Question: I'm developing a windows form application using c#. How can I set a space between items in a ?

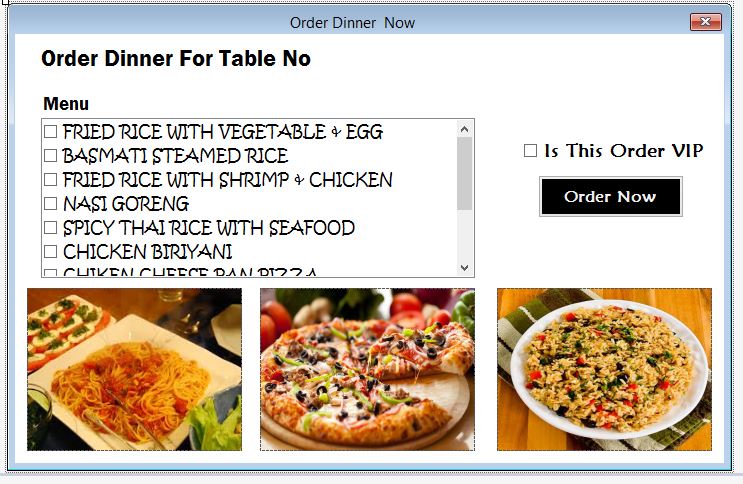
Answer: You can't, increasing the font size is all you got. Not exactly a control that's suitable for a touch screen. You can re-implement it with ListBox.DrawMode and ControlPaint.DrawCheckBox().
The better selection here is a ListView with View = Tile, easy to hit with your thumb when you make the tile big enough. You can't use ListView.CheckBoxes anymore, using an icon is a good choice. Also automatically takes care of the user only selecting one item.